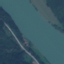
Label: River